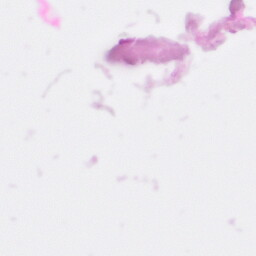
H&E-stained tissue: Pancreatic